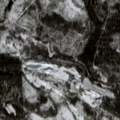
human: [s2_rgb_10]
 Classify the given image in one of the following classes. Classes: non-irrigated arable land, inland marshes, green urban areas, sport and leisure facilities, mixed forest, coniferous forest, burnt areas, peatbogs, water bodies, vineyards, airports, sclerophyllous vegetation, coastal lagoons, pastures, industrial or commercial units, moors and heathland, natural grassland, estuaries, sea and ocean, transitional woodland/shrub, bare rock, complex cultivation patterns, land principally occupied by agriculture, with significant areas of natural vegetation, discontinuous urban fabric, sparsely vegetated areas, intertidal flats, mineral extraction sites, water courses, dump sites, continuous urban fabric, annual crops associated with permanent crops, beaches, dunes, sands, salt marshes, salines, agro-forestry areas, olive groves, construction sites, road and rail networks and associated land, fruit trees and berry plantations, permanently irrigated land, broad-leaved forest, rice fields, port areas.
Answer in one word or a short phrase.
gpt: coniferous forest, mixed forest, transitional woodland/shrub